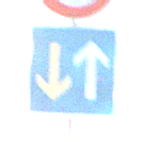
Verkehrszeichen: VorrangVorGegenverkehr
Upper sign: Geschwindigkeit50
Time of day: SunriseSunset
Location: Outdoor (Nature)
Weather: PartlyCloudy
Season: NotSpecified
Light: Natural